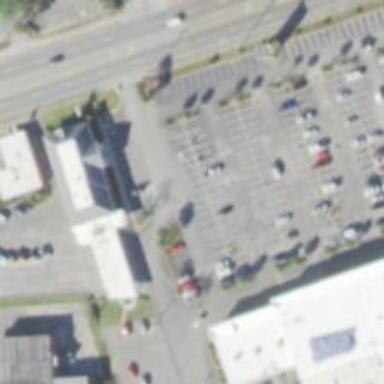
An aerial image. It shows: Supermarket.